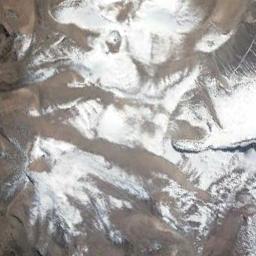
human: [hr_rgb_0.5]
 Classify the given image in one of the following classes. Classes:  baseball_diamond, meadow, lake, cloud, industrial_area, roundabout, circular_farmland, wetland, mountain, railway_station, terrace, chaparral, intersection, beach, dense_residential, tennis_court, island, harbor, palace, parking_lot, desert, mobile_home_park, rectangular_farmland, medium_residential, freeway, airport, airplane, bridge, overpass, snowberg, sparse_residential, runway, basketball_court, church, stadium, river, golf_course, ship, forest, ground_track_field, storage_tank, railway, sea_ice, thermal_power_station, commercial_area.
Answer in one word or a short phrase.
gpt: snowberg